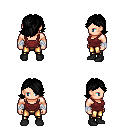
a pixel art fantasy rpg character, male body template, human, light skin, maroon pirate shirt, gold greaves, black swoop hairstyle, white cloth bandages, black shoes, four views (front, back, left, right), 2x2 character sprite sheet, small pixel art, hard edges, no anti-aliasing